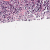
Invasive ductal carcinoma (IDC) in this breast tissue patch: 1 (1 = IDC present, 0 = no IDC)